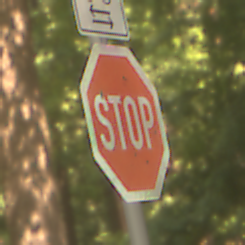
Verkehrszeichen: Stop
Zusatzzeichen oben: RichtungsangabeDurchPfeile9
Umgebung: Outdoor, Nature
Tageszeit: Midday
Wetter: PartlyCloudy
Licht: Natural
Jahreszeit: NotSpecified
Kontrast: LowContrast